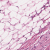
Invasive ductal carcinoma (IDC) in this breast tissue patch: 1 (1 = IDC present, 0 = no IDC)